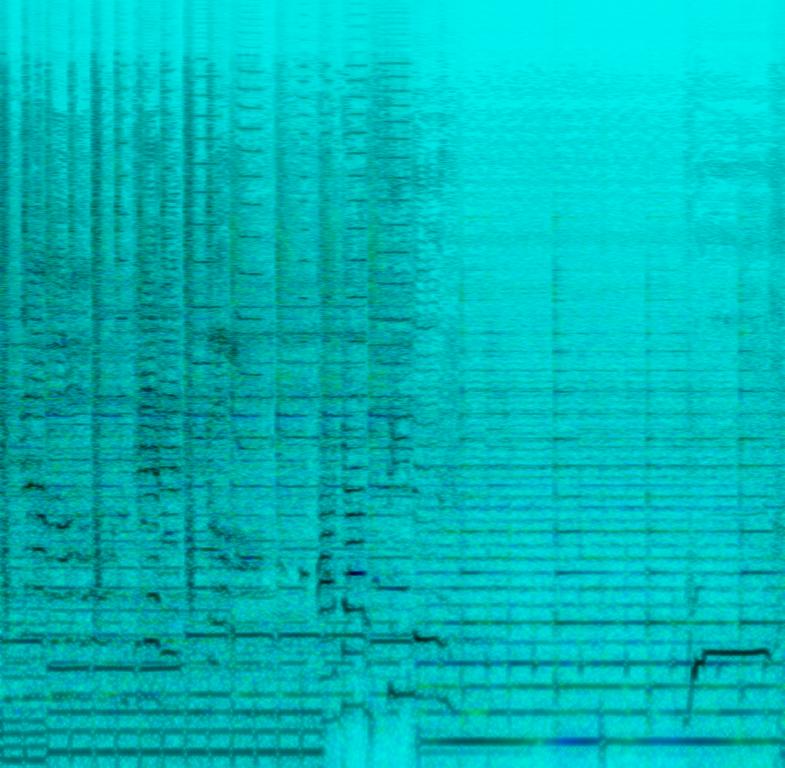
A male singer sings this high energy EDM. The tempo fast with the song starts with a slow female vocalisation, soft piano accompaniment and takes off to an upbeat groove. The song is groovy, youthful, buoyant, vivacious;punchy and vibrant with atmospheric synthesiser, hard hitting drumming, funky bass line, spirited electric guitar harmony along with enthusiastic vocals. The vocals are auto tuned and the use of heavy electronic instrumentation make it an ultimate EDM.